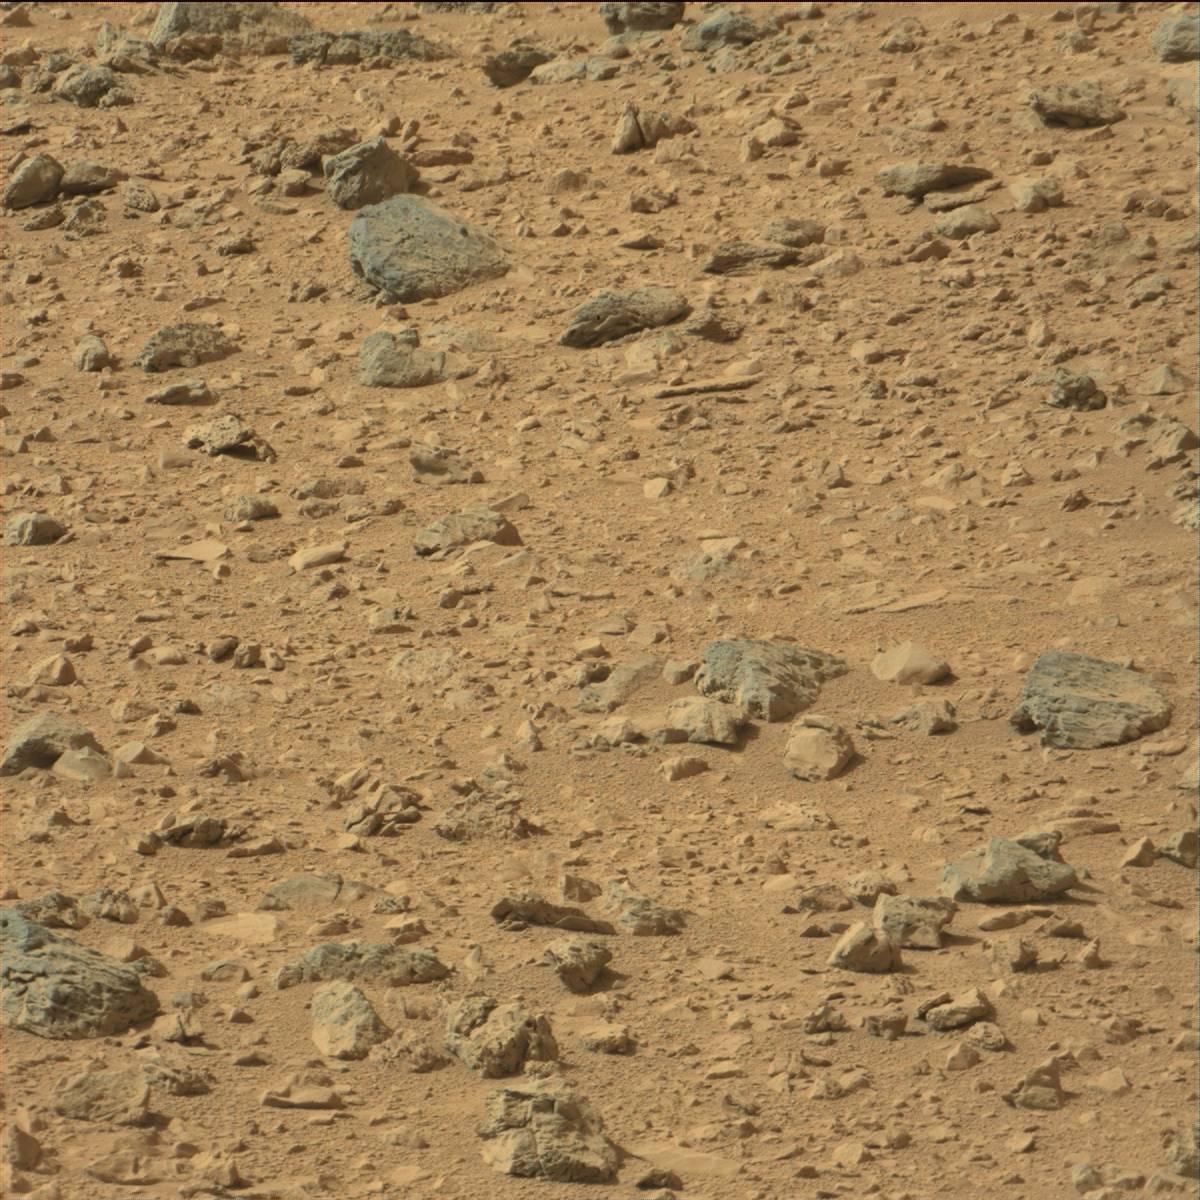
Terrain classes present: Bedrock, Rock, Sand / Soil